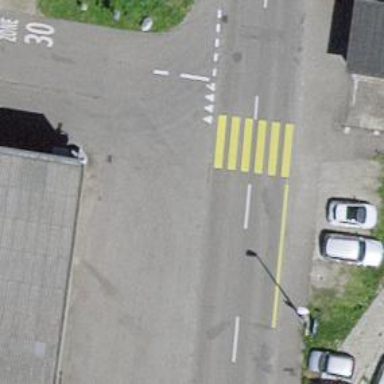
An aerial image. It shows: Uncontrolled zebra crossing on the road.